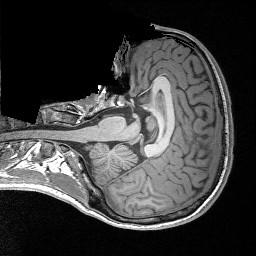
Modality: T1w
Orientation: axial